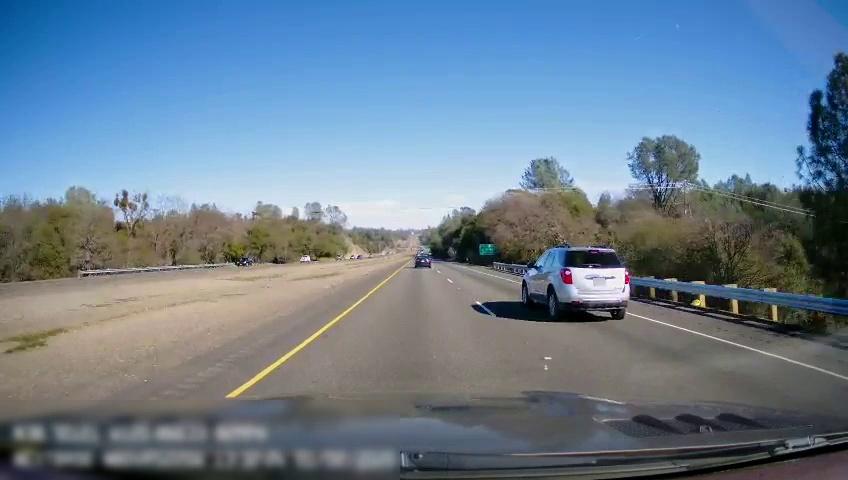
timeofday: Day
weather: Sunny
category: Drivable Space
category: Drivable Space
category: Vehicles | Car
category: Vehicles | SUV
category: Vehicles | SUV
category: Vehicles | Car
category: Lanes | Current Lane
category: Lanes | Current Lane
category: Lanes | Alternate Lane
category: Traffic | Signs